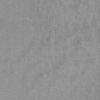
Label: not_dusty